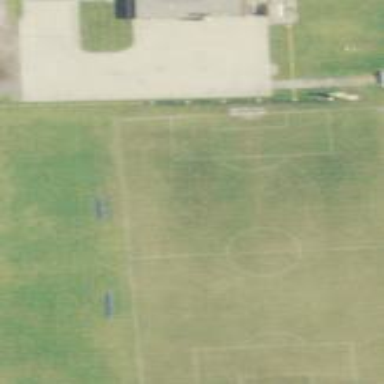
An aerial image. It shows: Soccer pitch designated for leisure and sports activities.